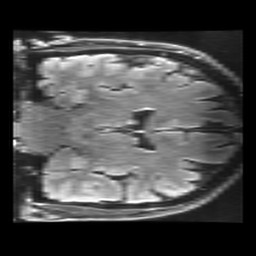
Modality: FLAIR
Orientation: coronal
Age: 60
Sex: male
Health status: healthy
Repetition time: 12 s
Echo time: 0.09782 s